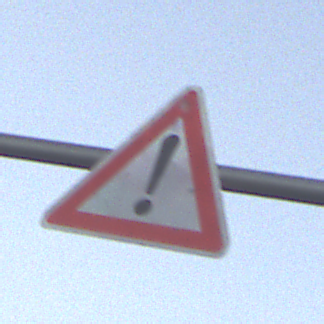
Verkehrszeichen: Gefahrenstelle
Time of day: SunriseSunset
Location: Outdoor (Nature)
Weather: PartlyCloudy
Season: NotSpecified
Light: Natural